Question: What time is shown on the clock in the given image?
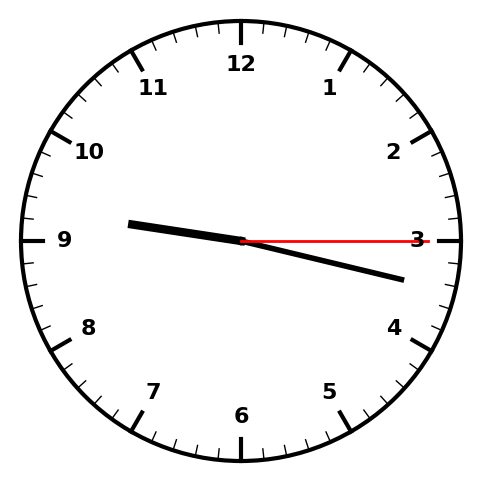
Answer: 09:17:15